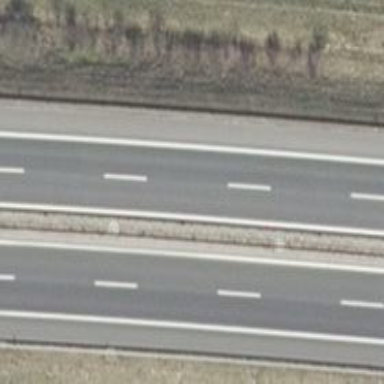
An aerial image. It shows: Asphalt motorway.